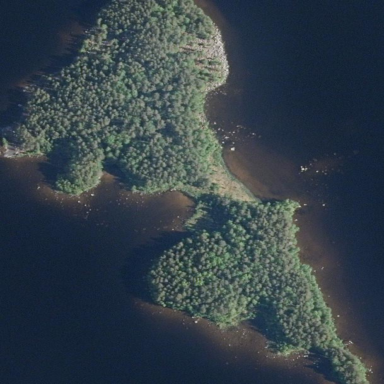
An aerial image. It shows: Island covered with woodland.